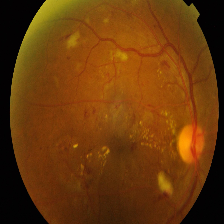
Diabetic retinopathy grade: Proliferative DR